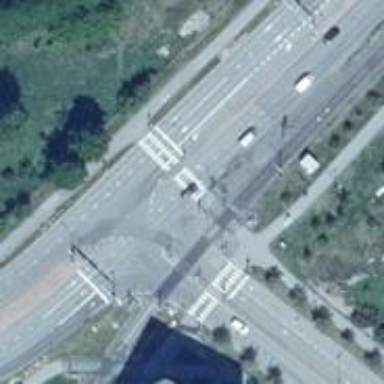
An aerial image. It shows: Railway crossing with lights and saltire. The crossing is fully barricaded.